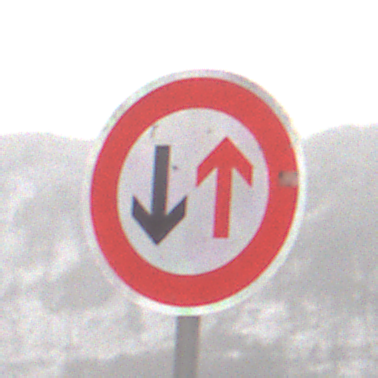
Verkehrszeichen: VorrangDesGegenverkehrs
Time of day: Midday
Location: Outdoor (Nature)
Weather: Overcast
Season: Winter
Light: Natural